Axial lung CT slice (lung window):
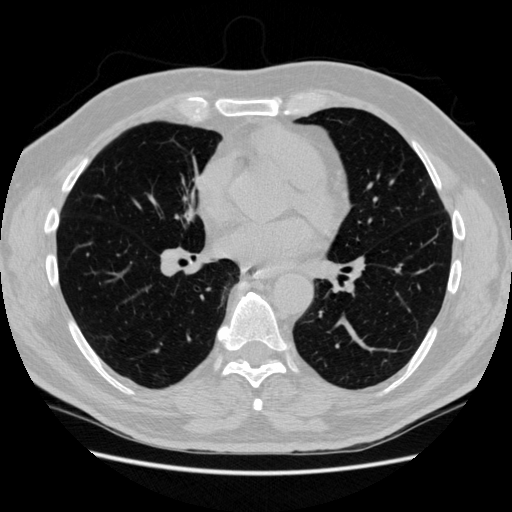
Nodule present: no